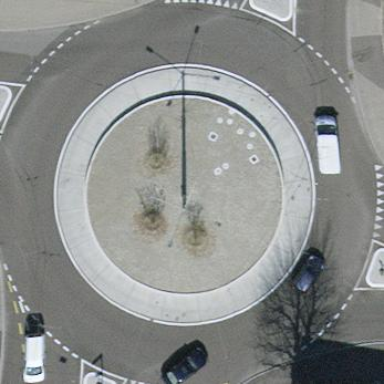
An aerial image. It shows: Secondary road with asphalt surface leading to roundabout. This road features trolley wires.